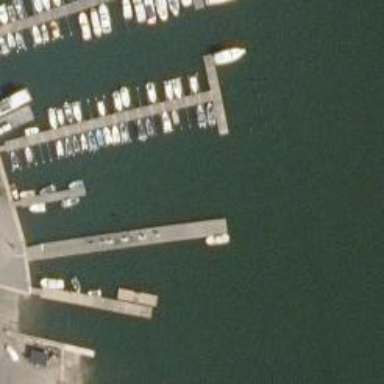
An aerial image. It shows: Pier with mooring facilities.